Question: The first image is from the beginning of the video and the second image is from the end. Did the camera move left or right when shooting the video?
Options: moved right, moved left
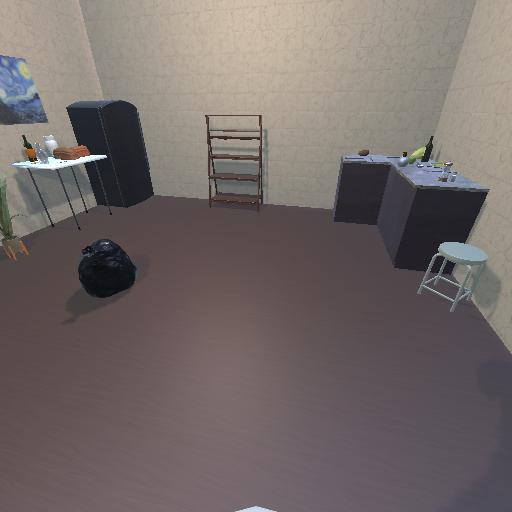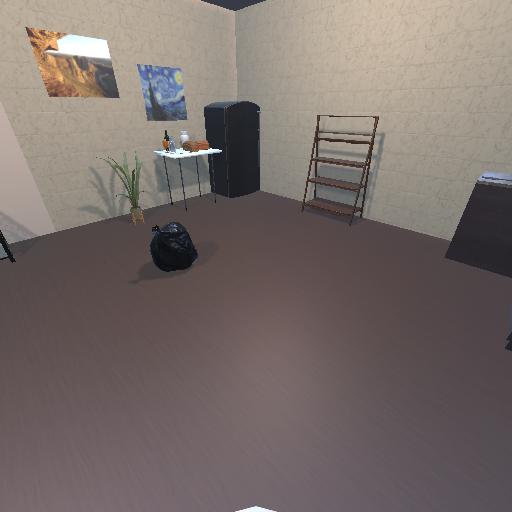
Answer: moved right